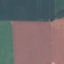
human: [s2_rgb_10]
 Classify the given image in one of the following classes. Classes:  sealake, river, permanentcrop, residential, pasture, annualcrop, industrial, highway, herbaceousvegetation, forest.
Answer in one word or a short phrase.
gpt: AnnualCrop